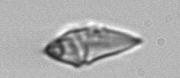
Label: Gyrodinium